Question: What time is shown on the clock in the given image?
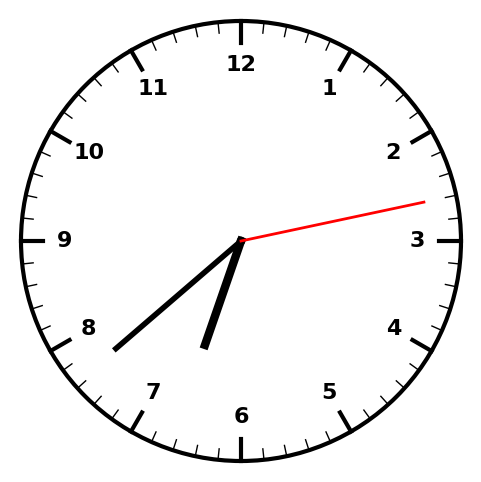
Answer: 06:38:13